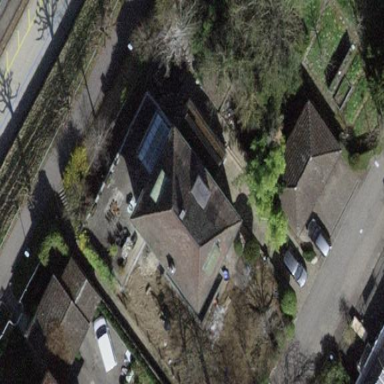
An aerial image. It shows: Building with tile roof.